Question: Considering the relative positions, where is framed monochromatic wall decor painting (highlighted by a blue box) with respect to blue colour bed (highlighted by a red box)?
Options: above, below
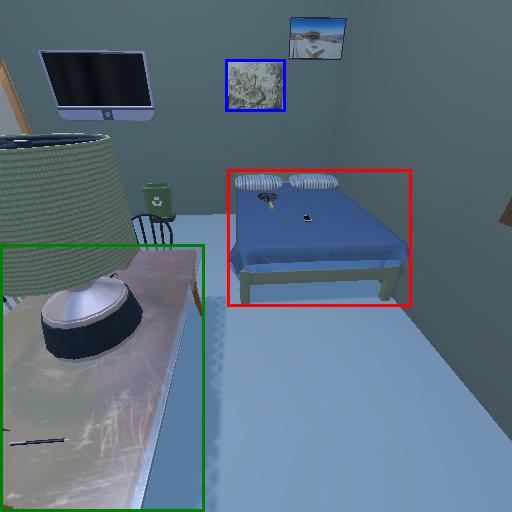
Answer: above